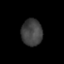
Tissue: skin
Cell type: Epithelial cells
Senescence score: 0.2671
Nuclear area (px): 548
Mean DAPI intensity: 64.52